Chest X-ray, PA view. Patient: 54 years old, sex M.
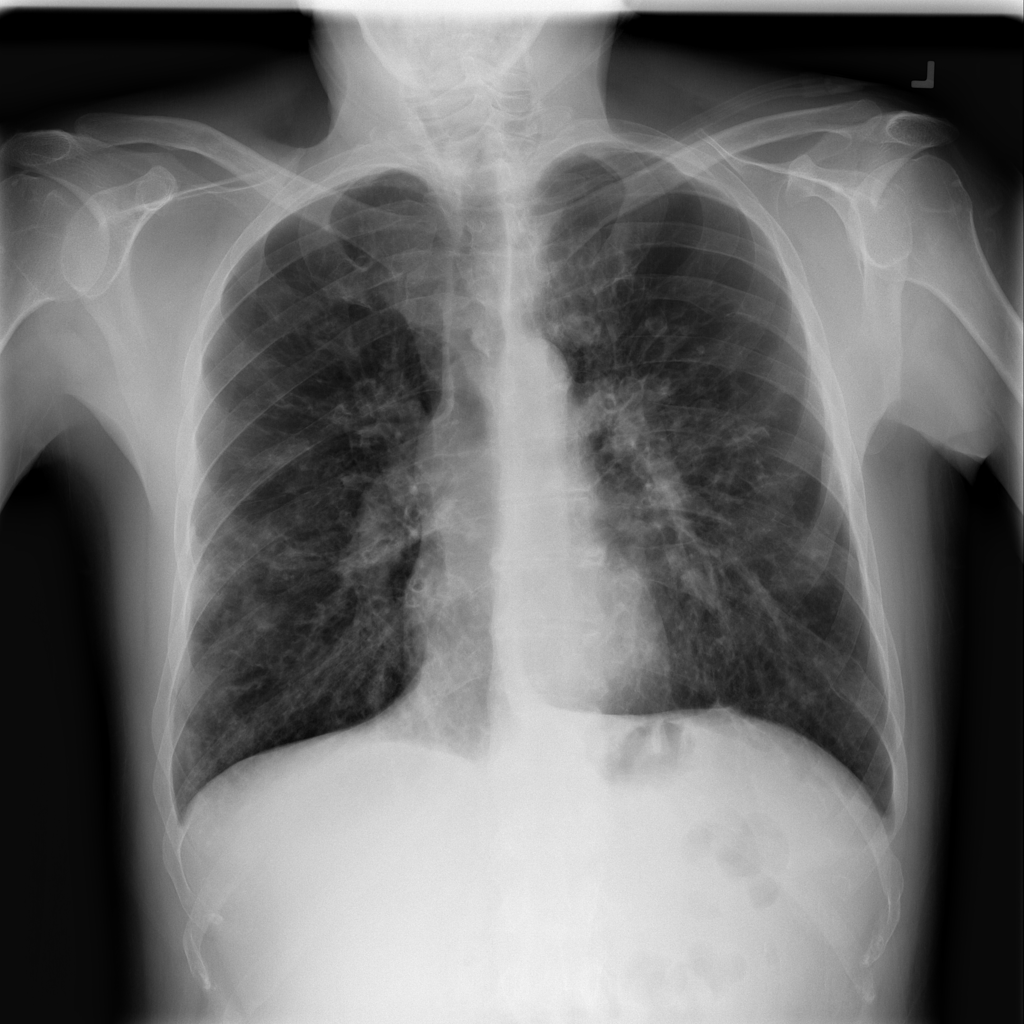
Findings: No Finding